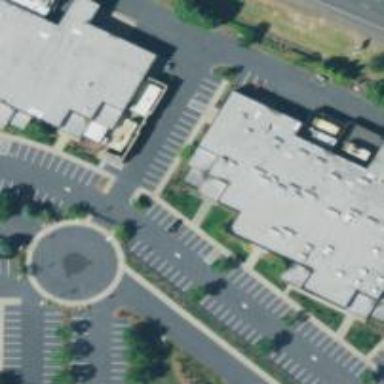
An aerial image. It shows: Parking space is available.